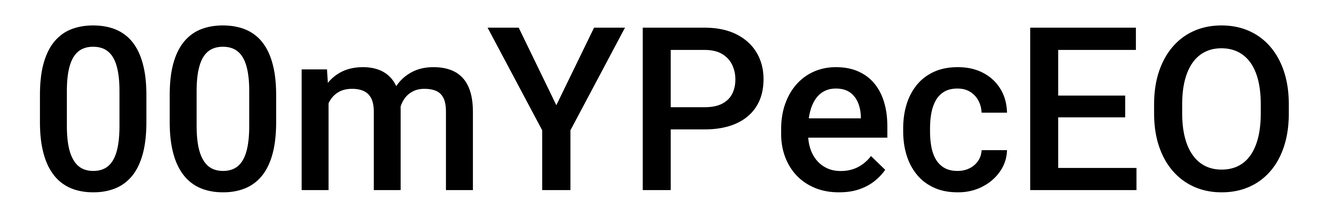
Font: Roboto_Medium